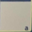
Piece: xx